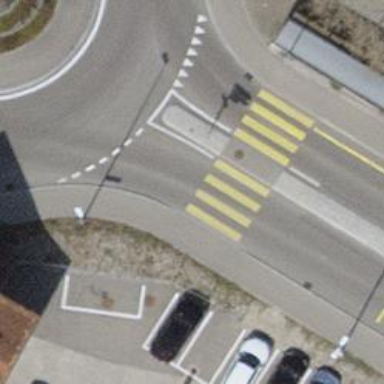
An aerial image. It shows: Traffic calming island.